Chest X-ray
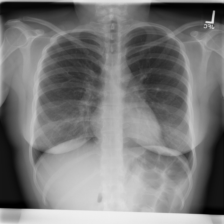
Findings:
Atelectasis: negative
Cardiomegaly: negative
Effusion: negative
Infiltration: negative
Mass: negative
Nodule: negative
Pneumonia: negative
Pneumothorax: negative
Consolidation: negative
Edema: negative
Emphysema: negative
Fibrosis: negative
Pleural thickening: negative
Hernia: negative